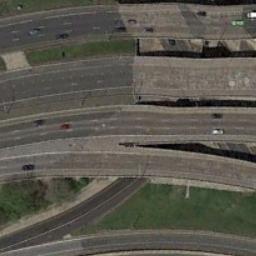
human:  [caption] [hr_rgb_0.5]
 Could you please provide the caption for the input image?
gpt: The overpass is over the roads and some cars are driving on the overpass .

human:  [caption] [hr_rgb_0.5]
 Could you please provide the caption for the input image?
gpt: The overpass is next to the grass with some cars .

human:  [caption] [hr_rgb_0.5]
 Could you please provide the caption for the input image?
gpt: There are several cars on the overpass .

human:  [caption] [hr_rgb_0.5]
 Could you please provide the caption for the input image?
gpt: An overpass is bent into two circles .

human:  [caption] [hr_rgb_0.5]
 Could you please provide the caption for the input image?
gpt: There are some green lawns beside the overpass .